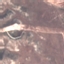
Land use / land cover: HerbaceousVegetation